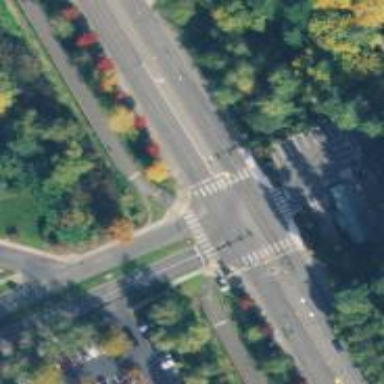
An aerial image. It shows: Asphalt footway with zebra crossing.